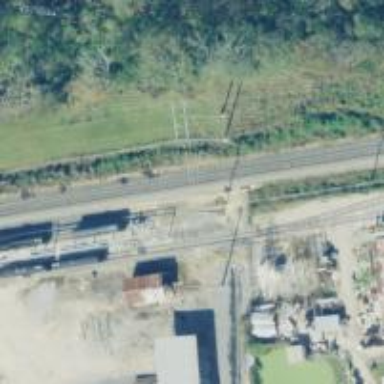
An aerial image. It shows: Power pole.